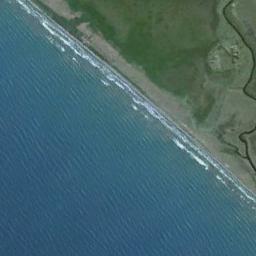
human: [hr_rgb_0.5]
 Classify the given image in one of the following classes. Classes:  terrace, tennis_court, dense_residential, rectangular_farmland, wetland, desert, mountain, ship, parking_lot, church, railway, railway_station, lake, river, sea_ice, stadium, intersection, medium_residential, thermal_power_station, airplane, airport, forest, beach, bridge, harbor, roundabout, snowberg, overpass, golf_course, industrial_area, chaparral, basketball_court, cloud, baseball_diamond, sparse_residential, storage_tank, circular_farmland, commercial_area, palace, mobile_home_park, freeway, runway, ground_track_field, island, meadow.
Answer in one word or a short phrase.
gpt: beach